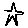
Label: star